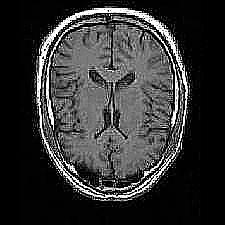
Label: notumor